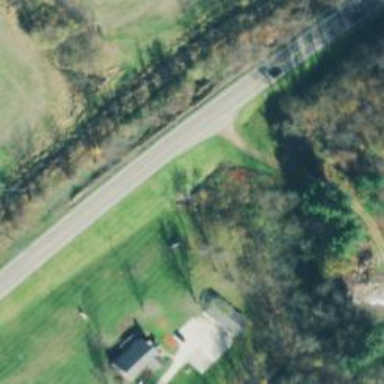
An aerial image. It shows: Secondary road.